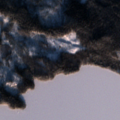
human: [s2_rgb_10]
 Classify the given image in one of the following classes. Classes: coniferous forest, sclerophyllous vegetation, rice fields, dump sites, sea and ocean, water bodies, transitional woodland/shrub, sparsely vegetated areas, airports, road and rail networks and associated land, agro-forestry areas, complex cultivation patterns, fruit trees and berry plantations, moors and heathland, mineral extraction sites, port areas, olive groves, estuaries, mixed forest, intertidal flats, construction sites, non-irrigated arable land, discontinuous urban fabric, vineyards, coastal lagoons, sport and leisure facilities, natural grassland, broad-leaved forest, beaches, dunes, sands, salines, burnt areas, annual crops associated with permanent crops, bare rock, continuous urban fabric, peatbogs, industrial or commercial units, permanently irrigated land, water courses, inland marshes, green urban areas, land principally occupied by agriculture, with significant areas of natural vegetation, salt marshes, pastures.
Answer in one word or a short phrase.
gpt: coniferous forest, mixed forest, water bodies